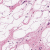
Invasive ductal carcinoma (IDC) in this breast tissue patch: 0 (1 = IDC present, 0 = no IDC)